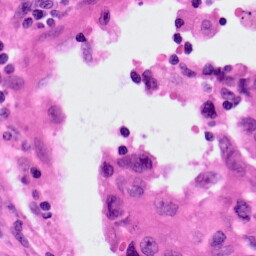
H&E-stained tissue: Lung